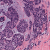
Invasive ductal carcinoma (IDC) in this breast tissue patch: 0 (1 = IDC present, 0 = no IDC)